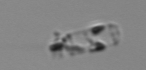
Label: Cerataulina_pelagica